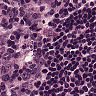
Metastatic tissue present: no